Question: I have this method:
'''
private void listView1_DoubleClick(object sender, EventArgs e)
{
if (listView1.SelectedItems.Count > 0)
{
ListViewItem selectedFile = listView1.SelectedItems[0];
label7.Text = selectedFile.ToString();
string selectedFileLocation = selectedFile.Tag.ToString();
PlaySoundFile(selectedFileLocation);
}
}
'''
The result is this:

How can I retrieve the text that is selected in the ListView? :D
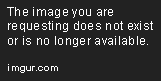
Answer: '''
label7.Text = selectedFile.Text;
'''